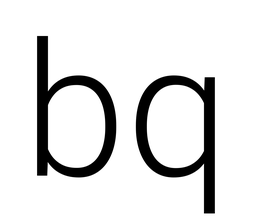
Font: Roboto_Light